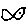
Label: fish